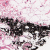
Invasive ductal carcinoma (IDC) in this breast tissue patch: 0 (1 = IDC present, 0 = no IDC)